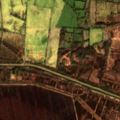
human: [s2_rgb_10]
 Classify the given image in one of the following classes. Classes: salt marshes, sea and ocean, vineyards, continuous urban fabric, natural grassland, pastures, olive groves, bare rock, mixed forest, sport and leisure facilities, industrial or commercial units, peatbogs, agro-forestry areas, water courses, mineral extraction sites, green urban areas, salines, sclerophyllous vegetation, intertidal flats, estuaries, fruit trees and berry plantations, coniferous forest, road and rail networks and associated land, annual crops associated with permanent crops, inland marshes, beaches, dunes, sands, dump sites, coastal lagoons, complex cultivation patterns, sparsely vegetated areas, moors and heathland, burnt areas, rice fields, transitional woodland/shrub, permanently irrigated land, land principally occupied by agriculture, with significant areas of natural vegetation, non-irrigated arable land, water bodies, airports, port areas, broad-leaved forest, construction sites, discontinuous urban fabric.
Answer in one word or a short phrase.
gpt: road and rail networks and associated land, pastures, coniferous forest, peatbogs